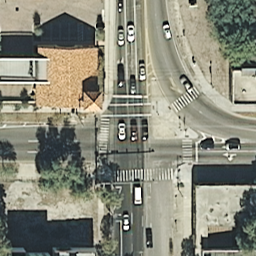
Label: intersection